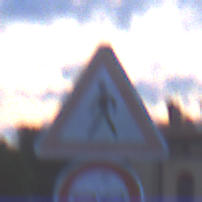
Verkehrszeichen: FussgaengerRechts
Zusatzzeichen unten: Ueberholverbot
Umgebung: Outdoor, Urban
Tageszeit: Dawn
Wetter: PartlyCloudy
Licht: Natural
Jahreszeit: NotSpecified
Kontrast: LowContrast